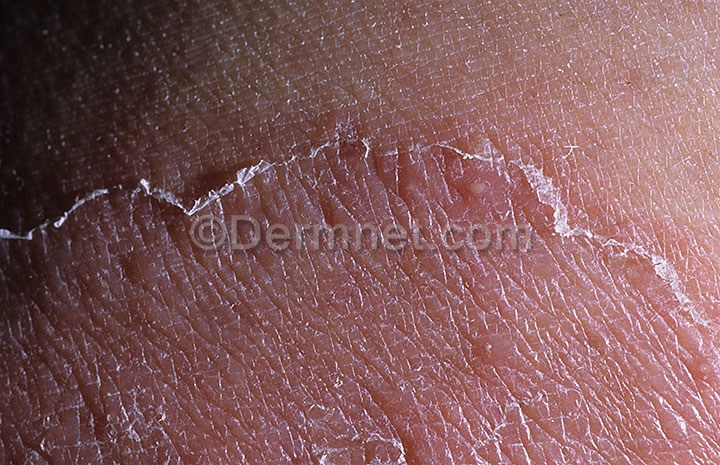
Disease: Tinea Ringworm Candidiasis and other Fungal Infections